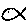
Label: fish